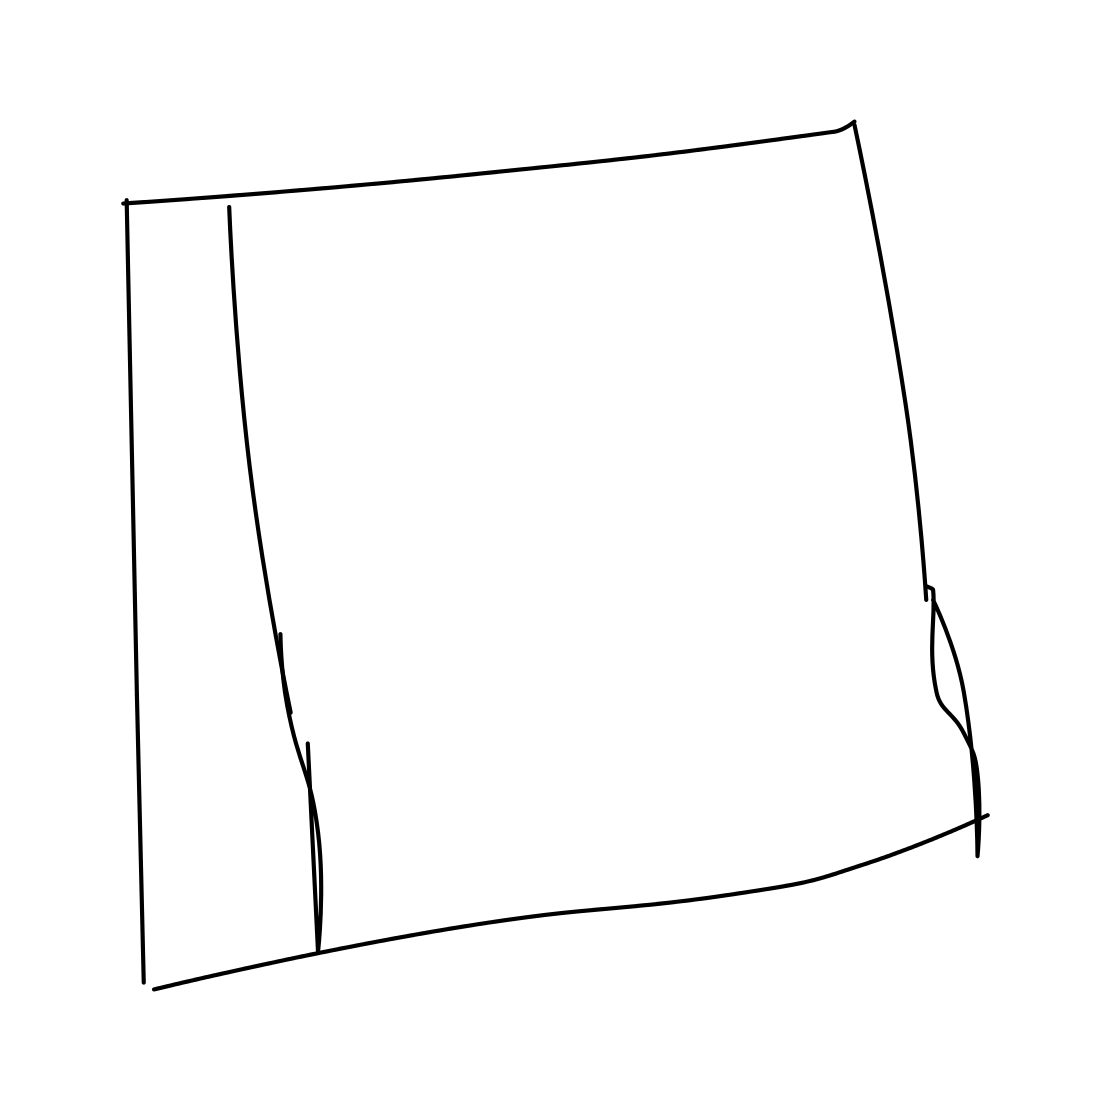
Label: book